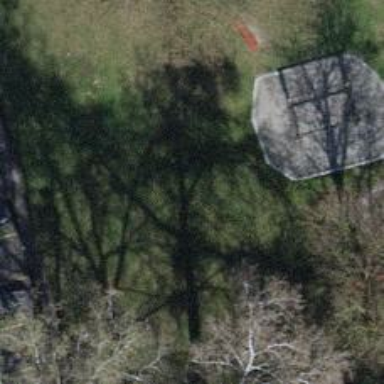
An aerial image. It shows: Bench.